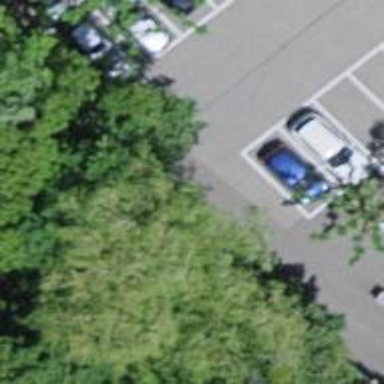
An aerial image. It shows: Parking aisle designated as service road.